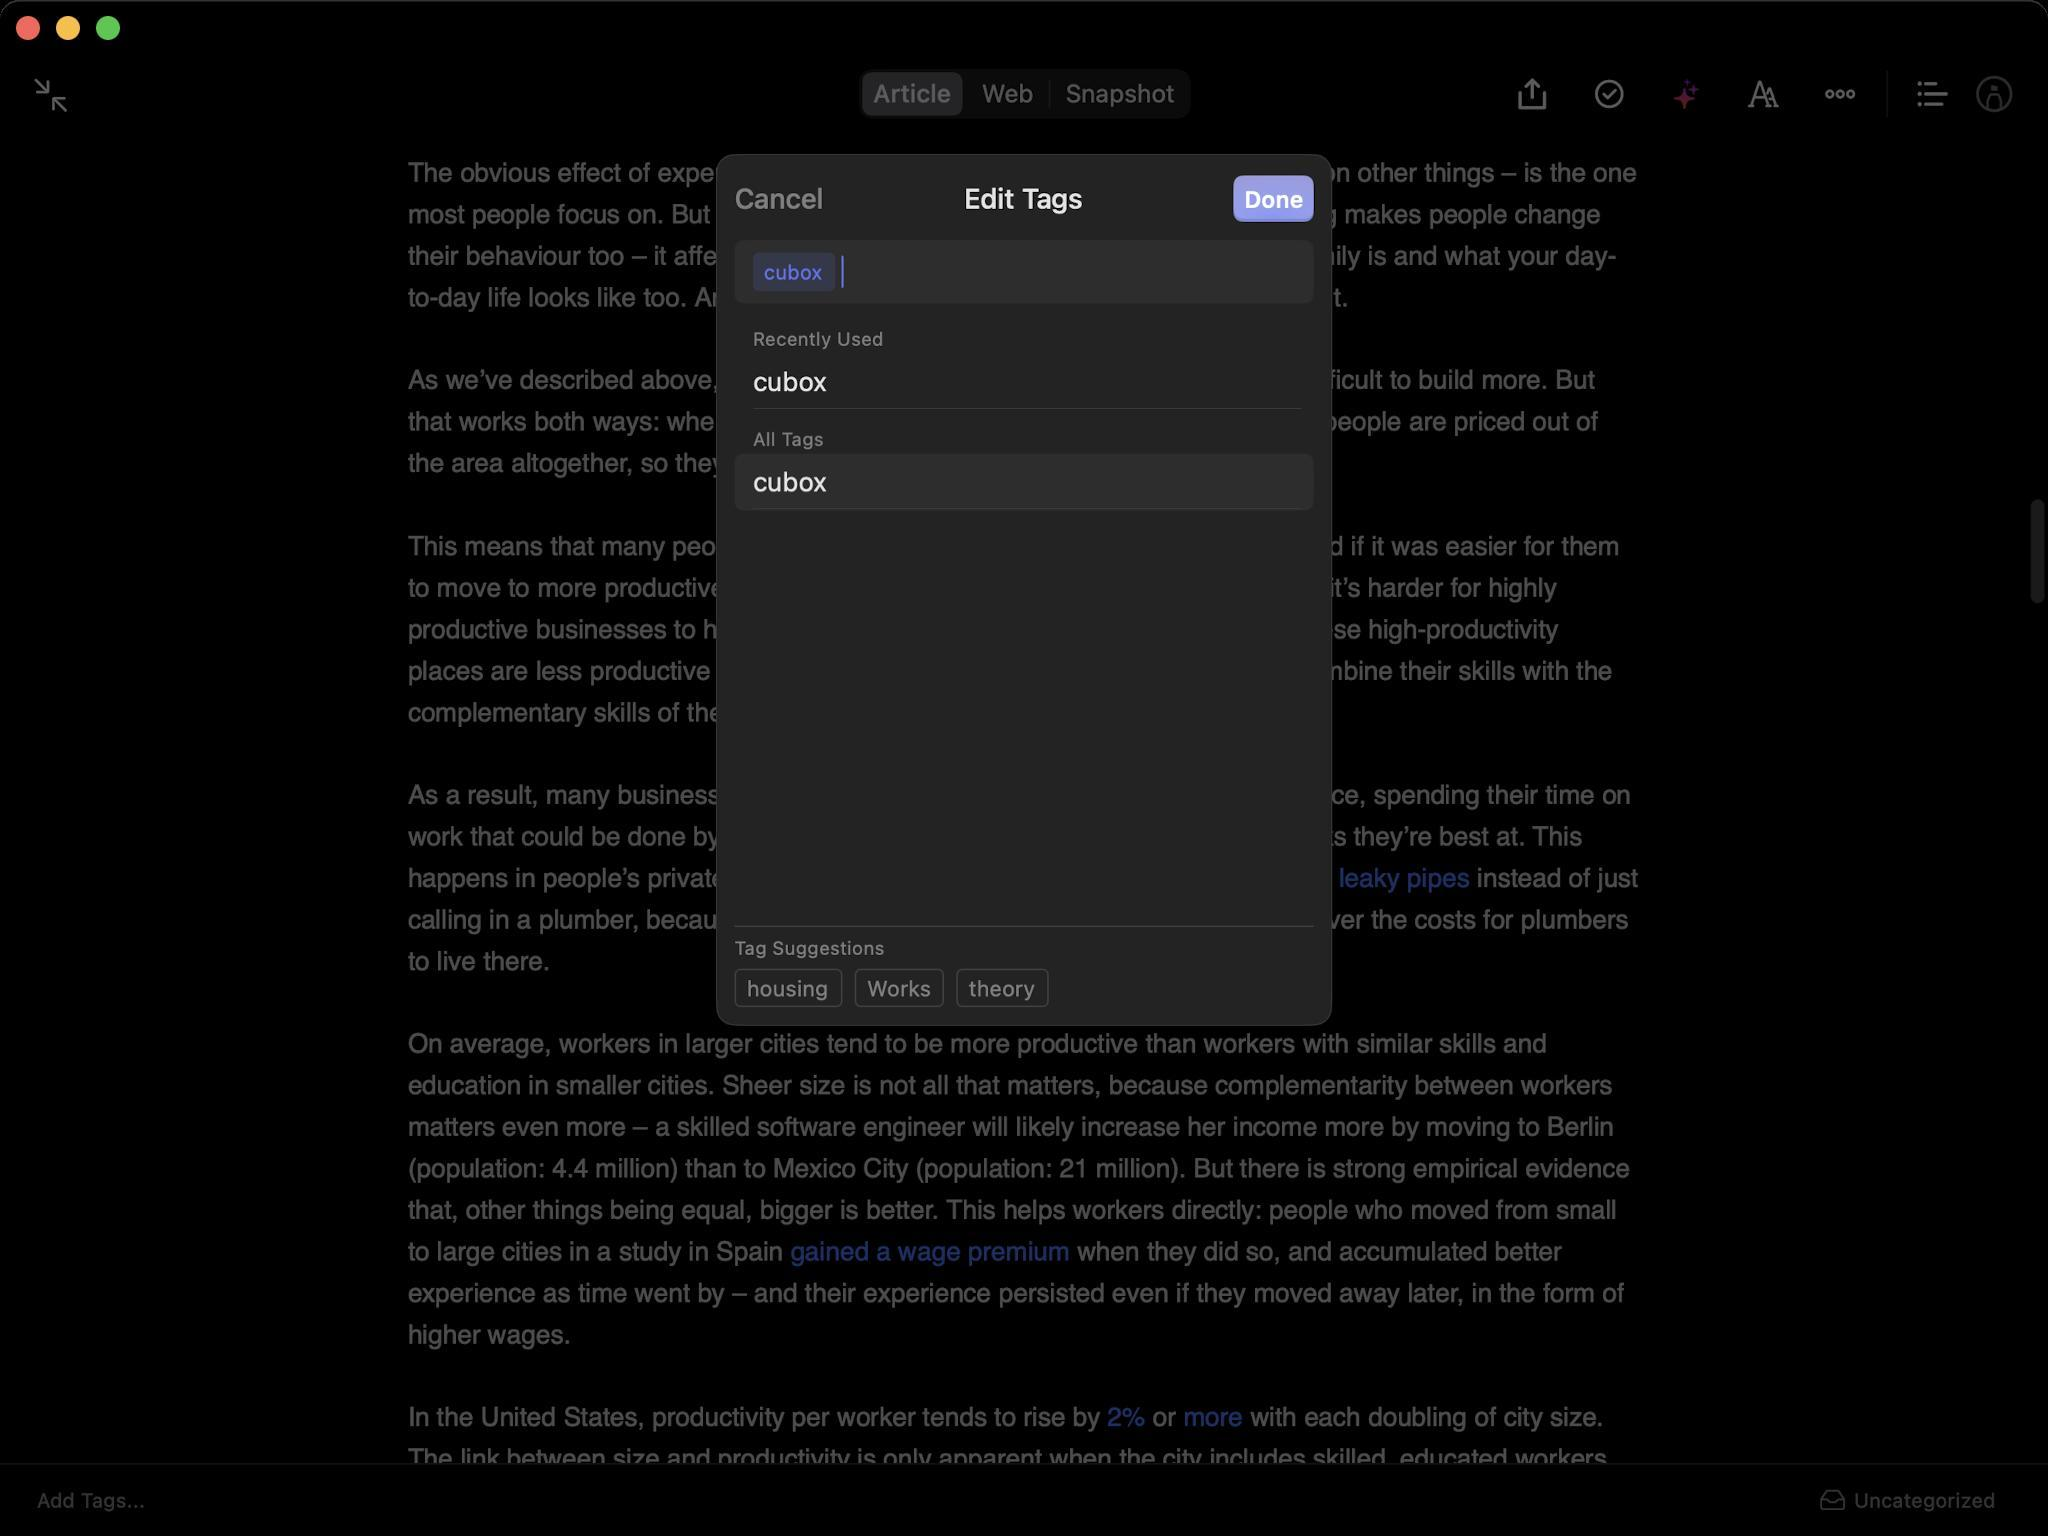
Accessibility tree:
{"name": "Cubox", "role": "AXWindow", "description": null, "role_description": "standard window", "value": null, "position": "352.00;95.00", "size": "1024;768", "children": [{"name": null, "role": "AXGroup", "description": null, "role_description": "group", "value": null, "position": "0.00;0.00", "size": "1024;768", "children": [{"name": null, "role": "AXGroup", "description": null, "role_description": "group", "value": null, "position": "0.00;0.00", "size": "1024;768", "children": [{"name": null, "role": "AXButton", "description": "Cancel", "role_description": "button", "value": null, "position": "367.29;87.78", "size": "45;23", "children": []}, {"name": null, "role": "AXHeading", "description": "Edit Tags", "role_description": "heading", "value": null, "position": "482.02;90.86", "size": "60;17", "children": []}, {"name": null, "role": "AXStaticText", "description": "Done", "role_description": "text", "value": null, "position": "622.16;92.40", "size": "30;15", "children": []}, {"name": null, "role": "AXButton", "description": "  cubox  ", "role_description": "button", "value": null, "position": "376.53;126.28", "size": "41;19", "children": []}, {"name": null, "role": "AXTextField", "description": null, "role_description": "text field", "value": "", "position": "420.66;126.28", "size": "227;19", "children": []}, {"name": null, "role": "AXGroup", "description": null, "role_description": "table", "value": null, "position": "367.29;154.77", "size": "290;298", "children": [{"name": null, "role": "AXGroup", "description": null, "role_description": "group", "value": null, "position": "367.29;154.77", "size": "290;22", "children": [{"name": null, "role": "AXHeading", "description": "Recently Used", "role_description": "heading", "value": null, "position": "376.53;164.01", "size": "66;11", "children": []}]}, {"name": null, "role": "AXGroup", "description": null, "role_description": "group", "value": "", "position": "367.29;177.10", "size": "290;28", "children": [{"name": null, "role": "AXStaticText", "description": "cubox", "role_description": "text", "value": "", "position": "367.29;177.10", "size": "290;28", "children": []}]}, {"name": null, "role": "AXGroup", "description": null, "role_description": "group", "value": null, "position": "367.29;204.90", "size": "290;22", "children": [{"name": null, "role": "AXHeading", "description": "All Tags", "role_description": "heading", "value": null, "position": "376.53;214.14", "size": "36;11", "children": []}]}, {"name": null, "role": "AXGroup", "description": null, "role_description": "group", "value": "", "position": "367.29;227.23", "size": "290;28", "children": [{"name": null, "role": "AXStaticText", "description": "cubox", "role_description": "text", "value": "", "position": "367.29;227.23", "size": "290;28", "children": []}]}]}, {"name": null, "role": "AXStaticText", "description": "Tag Suggestions", "role_description": "text", "value": null, "position": "367.29;468.16", "size": "75;12", "children": []}, {"name": null, "role": "AXButton", "description": "  housing  ", "role_description": "button", "value": null, "position": "367.29;484.33", "size": "54;19", "children": []}, {"name": null, "role": "AXButton", "description": "  Works  ", "role_description": "button", "value": null, "position": "427.35;484.33", "size": "45;19", "children": []}, {"name": null, "role": "AXButton", "description": "  theory  ", "role_description": "button", "value": null, "position": "478.17;484.33", "size": "46;19", "children": []}]}, {"name": null, "role": "AXGroup", "description": null, "role_description": "group", "value": null, "position": "0.00;0.00", "size": "1024;768", "children": [{"name": null, "role": "AXGroup", "description": null, "role_description": "group", "value": null, "position": "0.00;0.00", "size": "1024;768", "children": [{"name": null, "role": "AXGroup", "description": null, "role_description": "Nav bar", "value": null, "position": "0.00;27.72", "size": "1024;38", "children": [{"name": null, "role": "AXButton", "description": "Exit Fullscreen", "role_description": "button", "value": null, "position": "6.93;30.03", "size": "37;34", "children": []}, {"name": null, "role": "AXTabGroup", "description": null, "role_description": "tab group", "value": null, "position": "429.66;34.65", "size": "166;25", "children": [{"name": null, "role": "AXRadioButton", "description": "Article", "role_description": "tab", "value": 1, "position": "429.66;34.65", "size": "53;25", "children": []}, {"name": null, "role": "AXRadioButton", "description": "Web", "role_description": "tab", "value": 0, "position": "483.56;34.65", "size": "41;25", "children": []}, {"name": null, "role": "AXRadioButton", "description": "Snapshot", "role_description": "tab", "value": 0, "position": "525.14;34.65", "size": "70;25", "children": []}]}, {"name": null, "role": "AXButton", "description": "shareMore", "role_description": "button", "value": null, "position": "754.60;35.42", "size": "23;23", "children": []}, {"name": null, "role": "AXButton", "description": "shareRead", "role_description": "button", "value": null, "position": "793.10;35.42", "size": "23;23", "children": []}, {"name": null, "role": "AXButton", "description": "insightIcon", "role_description": "button", "value": null, "position": "831.60;35.42", "size": "23;23", "children": []}, {"name": null, "role": "AXButton", "description": "shareReaderStyle", "role_description": "button", "value": null, "position": "870.10;35.42", "size": "23;23", "children": []}, {"name": null, "role": "AXButton", "description": "shareReaderMore", "role_description": "button", "value": null, "position": "908.60;35.42", "size": "23;23", "children": []}, {"name": null, "role": "AXButton", "description": "catalog", "role_description": "button", "value": null, "position": "954.80;35.42", "size": "23;23", "children": []}, {"name": null, "role": "AXButton", "description": "mark 0", "role_description": "button", "value": null, "position": "985.60;35.42", "size": "23;23", "children": []}]}, {"name": null, "role": "AXGroup", "description": null, "role_description": "group", "value": null, "position": "0.00;0.00", "size": "1024;768", "children": [{"name": null, "role": "AXGroup", "description": null, "role_description": "group", "value": null, "position": "0.00;0.00", "size": "1024;768", "children": [{"name": null, "role": "AXGroup", "description": null, "role_description": "group", "value": null, "position": "0.00;0.00", "size": "1024;768", "children": [{"name": null, "role": "AXGroup", "description": null, "role_description": "group", "value": null, "position": "0.00;0.00", "size": "1024;768", "children": [{"name": null, "role": "AXGroup", "description": null, "role_description": "group", "value": null, "position": "0.00;-2506.00", "size": "1025;769", "children": [{"name": null, "role": "AXGroup", "description": null, "role_description": "group", "value": null, "position": "0.00;-2506.00", "size": "1025;769", "children": [{"name": null, "role": "AXWebArea", "description": "The housing theory of everything - Works in Progress", "role_description": "AXWebArea", "value": "", "position": "0.00;-2506.00", "size": "1025;9821", "children": [{"name": null, "role": "AXHeading", "description": "The housing theory of everything", "role_description": "heading", "value": "1", "position": "204.00;-2445.00", "size": "332;26", "children": []}, {"name": null, "role": "AXLink", "description": "worksinprogress.co", "role_description": "link", "value": "", "position": "204.00;-2409.00", "size": "102;16", "children": []}, {"name": null, "role": "AXStaticText", "description": "John Myers", "role_description": "text", "value": "", "position": "315.00;-2409.00", "size": "63;16", "children": []}, {"name": null, "role": "AXStaticText", "description": "Try listing every problem the Western world has at the moment. Along with Covid, you might include slow growth, climate change, poor health, financial instability, economic inequality, and falling fertility. These longer-term trends contribute to a sense of malaise that many of us feel about our societies. They may seem loosely related, but there is one big thing that makes them all worse. That thing is a shortage of housing: too few homes being built where people want to live. And if we fix those shortages, we will help to solve many of the other, seemingly unrelated problems that we face as well.", "role_description": "text", "value": "", "position": "204.00;-2364.00", "size": "608;122", "children": []}, {"name": null, "role": "AXHeading", "description": "The obvious effects of expensive housing", "role_description": "heading", "value": "2", "position": "204.00;-2207.00", "size": "373;25", "children": []}, {"name": null, "role": "AXStaticText", "description": "Where you live affects nearly everything about your life – where you work, how you spend time off, who your friends and neighbours are, how many kids you can have and when, and even how often you get sick. Most people’s most valuable asset is, by far, their own home. And housing is so important for the overall economy because it determines the location and supply of the most important ‘resource’ of all: people.", "role_description": "text", "value": "", "position": "204.00;-2162.00", "size": "598;101", "children": []}, {"name": null, "role": "AXStaticText", "description": "There’s a growing consensus that housing is too expensive in most Western countries. In many places, the prices of new homes", "role_description": "text", "value": "", "position": "204.00;-2037.00", "size": "597;39", "children": []}, {"name": null, "role": "AXLink", "description": "far exceed", "role_description": "link", "value": "", "position": "348.00;-2016.00", "size": "64;18", "children": []}, {"name": null, "role": "AXStaticText", "description": "the cost of building more of them. Higher incomes in cities draw people to those places, who use some of their increased wages to bid up rents and house prices there. Easier credit and falling interest rates, which reflect a lower cost of borrowing and lower returns from other investments,", "role_description": "text", "value": "", "position": "204.00;-2016.00", "size": "613;80", "children": []}, {"name": null, "role": "AXLink", "description": "have helped people bid up the price of housing as well", "role_description": "link", "value": "", "position": "281.00;-1954.00", "size": "316;18", "children": []}, {"name": null, "role": "AXStaticText", "description": ". For most goods, including very expensive and durable goods like ships and airplanes, higher incomes and falling interest rates would cause supply to increase, instead of keeping the price permanently high. But for housing in and around many in-demand cities, supply has not been able to keep up with demand.", "role_description": "text", "value": "", "position": "204.00;-1954.00", "size": "596;80", "children": []}, {"name": null, "role": "AXStaticText", "description": "This is true across the developed world: Dublin, Singapore, Auckland, Paris, Vancouver, Rome, Hong Kong, Barcelona, Moscow, Cape Town, Zurich and many other cities have wildly expensive housing compared to the cost of building more of it. Costs are especially high in places whose economies are built on", "role_description": "text", "value": "", "position": "204.00;-1851.00", "size": "611;80", "children": []}, {"name": null, "role": "AXLink", "description": "intangible capital", "role_description": "link", "value": "", "position": "221.00;-1788.00", "size": "100;17", "children": []}, {"name": null, "role": "AXStaticText", "description": ", like software or financial services. In these kinds of industries, there are especially large benefits to people being near one another, because it makes them both more productive and more innovative. This is why the San Francisco Bay Area – probably the most productive place in the Western world – is also one of the most in-demand places to live. And that demand, plus restrictions on building more houses, is why it is one of the most expensive places to live as well.", "role_description": "text", "value": "", "position": "204.00;-1788.00", "size": "604;101", "children": []}, {"name": null, "role": "AXStaticText", "description": "This housing affordability problem has become much worse over the past four decades – coinciding with, and partly driven by, the growth of the intangible economy — the move towards production based on software and intellectual property, instead of machinery and other physical capital. In the 1960s, it was commonplace that a middle class single-earner American or British family would be able to afford a comfortable home.", "role_description": "text", "value": "", "position": "204.00;-1664.00", "size": "607;101", "children": []}, {"name": null, "role": "AXStaticText", "description": "When more people want to live in an area, we either build more homes to accommodate them or squeeze them in to the existing housing stock, with those people bidding up the price of living there. We can see all of these mechanisms in play in the Western world’s most in-demand cities. In London, for example, empty homes now make up only a few percent of the total, as it becomes more and more costly to leave something empty.", "role_description": "text", "value": "", "position": "204.00;-1540.00", "size": "613;101", "children": []}, {"name": null, "role": "AXStaticText", "description": "The most dramatic evidence of housing scarcity can be seen in price rises over the past forty years. Average New York City metropolitan area house prices", "role_description": "text", "value": "", "position": "204.00;-1415.00", "size": "577;39", "children": []}, {"name": null, "role": "AXLink", "description": "are up 706% since 1980", "role_description": "link", "value": "", "position": "524.00;-1394.00", "size": "143;18", "children": []}, {"name": null, "role": "AXStaticText", "description": "(or 376% more", "role_description": "text", "value": "", "position": "666.00;-1394.00", "size": "94;18", "children": []}, {"name": null, "role": "AXLink", "description": "than US consumer prices", "role_description": "link", "value": "", "position": "204.00;-1394.00", "size": "604;39", "children": []}, {"name": null, "role": "AXStaticText", "description": ", and 326%", "role_description": "text", "value": "", "position": "299.00;-1373.00", "size": "72;18", "children": []}, {"name": null, "role": "AXLink", "description": "more than US wages", "role_description": "link", "value": "", "position": "369.00;-1373.00", "size": "124;18", "children": []}, {"name": null, "role": "AXStaticText", "description": "). For San Francisco the rise is 932%. London house prices are up", "role_description": "text", "value": "", "position": "204.00;-1373.00", "size": "595;38", "children": []}, {"name": null, "role": "AXLink", "description": "over 2,100%", "role_description": "link", "value": "", "position": "282.00;-1353.00", "size": "76;18", "children": []}, {"name": null, "role": "AXStaticText", "description": "in that period (or", "role_description": "text", "value": "", "position": "356.00;-1353.00", "size": "104;18", "children": []}, {"name": null, "role": "AXLink", "description": "around 1,500% more than wages", "role_description": "link", "value": "", "position": "458.00;-1353.00", "size": "195;18", "children": []}, {"name": null, "role": "AXStaticText", "description": "). Prices in Sydney, Australia, have", "role_description": "text", "value": "", "position": "204.00;-1353.00", "size": "561;39", "children": []}, {"name": null, "role": "AXLink", "description": "risen", "role_description": "link", "value": "", "position": "294.00;-1332.00", "size": "30;18", "children": []}, {"name": null, "role": "AXStaticText", "description": "by", "role_description": "text", "value": "", "position": "322.00;-1332.00", "size": "23;18", "children": []}, {"name": null, "role": "AXLink", "description": "1,450%", "role_description": "link", "value": "", "position": "343.00;-1332.00", "size": "46;18", "children": []}, {"name": null, "role": "AXStaticText", "description": "(compared to hourly wage increases", "role_description": "text", "value": "", "position": "388.00;-1332.00", "size": "219;18", "children": []}, {"name": null, "role": "AXLink", "description": "of 480%", "role_description": "link", "value": "", "position": "605.00;-1332.00", "size": "50;18", "children": []}, {"name": null, "role": "AXStaticText", "description": "). In Ireland, prices have", "role_description": "text", "value": "", "position": "653.00;-1332.00", "size": "143;18", "children": []}, {"name": null, "role": "AXLink", "description": "risen by about 800% in that period", "role_description": "link", "value": "", "position": "204.00;-1311.00", "size": "200;18", "children": []}, {"name": null, "role": "AXStaticText", "description": ", driven by rises in Dublin in particular. Rents show similar, but less extreme, trends, because they are not directly affected by interest rates.", "role_description": "text", "value": "", "position": "204.00;-1311.00", "size": "585;39", "children": []}, {"name": null, "role": "AXStaticText", "description": "These prices range from about twice to four times the cost of building new homes of equivalent specification. This wedge, between build costs and house prices, is a rough proxy for how much extra cost is being driven by restrictions on new building.", "role_description": "text", "value": "", "position": "204.00;-1249.00", "size": "616;59", "children": []}, {"name": null, "role": "AXStaticText", "description": "By contrast, almost every other household product has become better and less expensive since then.", "role_description": "text", "value": "", "position": "204.00;-1166.00", "size": "587;18", "children": []}, {"name": null, "role": "AXLink", "description": "Compared to 1975, the number of hours a median American worker would have to work", "role_description": "link", "value": "", "position": "204.00;-1145.00", "size": "509;17", "children": []}, {"name": null, "role": "AXStaticText", "description": "to buy a television fell from 60 hours in 1975 to 7 hours in 2013; to buy a fridge-freezer, it fell from 65 hours in 1975 to 20 hours in 2013; to buy a manual exercise treadmill, from 18 hours in 1975 to 6 hours in 2013; and to buy a washer-dryer, from 67 to 30 hours.", "role_description": "text", "value": "", "position": "204.00;-1145.00", "size": "615;80", "children": []}, {"name": null, "role": "AXLink", "description": "Even cars are three times ‘cheaper’ in terms of hours worked", "role_description": "link", "value": "", "position": "442.00;-1083.00", "size": "355;18", "children": []}, {"name": null, "role": "AXStaticText", "description": "on an average hourly wage now than they were in 1964. And none of these estimates accounts for how much better most of these products are now than they were in 1975.", "role_description": "text", "value": "", "position": "204.00;-1083.00", "size": "616;59", "children": []}, {"name": null, "role": "AXGroup", "description": "", "role_description": "figure", "value": "", "position": "204.00;-1003.00", "size": "617;289", "children": [{"name": null, "role": "AXImage", "description": "", "role_description": "image", "value": "", "position": "204.00;-1003.00", "size": "617;289", "children": []}]}, {"name": null, "role": "AXStaticText", "description": "So while other durable goods have become cheaper over time, housing has become more expensive. Even though incomes have risen, both parents in a family now typically have to work to afford a decent family house in a major city, and people have had to move farther and farther outside city centres to find somewhere they can afford to live, spending more time and money on commuting to and from work.", "role_description": "text", "value": "", "position": "204.00;-693.00", "size": "601;81", "children": []}, {"name": null, "role": "AXStaticText", "description": "So the", "role_description": "text", "value": "", "position": "204.00;-590.00", "size": "42;18", "children": []}, {"name": null, "role": "AXStaticText", "description": "obvious", "role_description": "text", "value": "", "position": "244.00;-590.00", "size": "48;18", "children": []}, {"name": null, "role": "AXStaticText", "description": "effect of expensive housing is that people often spend a lot of their money on renting or buying their home, leaving them with less money to spend on other things, especially if they live in and around the Western world’s most wealthy cities. And the problem is getting worse.", "role_description": "text", "value": "", "position": "204.00;-590.00", "size": "595;60", "children": []}, {"name": null, "role": "AXGroup", "description": "Illustration for Works in Progress Image Kade Byrand", "role_description": "figure", "value": "", "position": "204.00;-509.00", "size": "617;477", "children": [{"name": null, "role": "AXImage", "description": "", "role_description": "image", "value": "", "position": "204.00;-509.00", "size": "617;387", "children": []}, {"name": null, "role": "AXStaticText", "description": "Illustration for Works in Progress", "role_description": "text", "value": "", "position": "204.00;-107.00", "size": "142;14", "children": []}, {"name": null, "role": "AXStaticText", "description": "Image", "role_description": "text", "value": "", "position": "204.00;-77.00", "size": "28;14", "children": []}, {"name": null, "role": "AXStaticText", "description": "Kade Byrand", "role_description": "text", "value": "", "position": "204.00;-47.00", "size": "58;14", "children": []}]}, {"name": null, "role": "AXHeading", "description": "The hidden effects of expensive housing", "role_description": "heading", "value": "2", "position": "204.00;-4.00", "size": "363;25", "children": []}, {"name": null, "role": "AXHeading", "description": "Productivity", "role_description": "heading", "value": "4", "position": "204.00;36.00", "size": "77;18", "children": []}, {"name": null, "role": "AXStaticText", "description": "The obvious effect of expensive housing – people having less money to spend on other things – is the one most people focus on. But it is only part of the story, because expensive housing makes people change their behaviour too – it affects where you live, what your job is, how big your family is and what your day-to-day life looks like too. And it’s these", "role_description": "text", "value": "", "position": "204.00;77.00", "size": "616;81", "children": []}, {"name": null, "role": "AXStaticText", "description": "hidden", "role_description": "text", "value": "", "position": "428.00;140.00", "size": "41;18", "children": []}, {"name": null, "role": "AXStaticText", "description": "effects that are the most important.", "role_description": "text", "value": "", "position": "468.00;140.00", "size": "207;18", "children": []}, {"name": null, "role": "AXStaticText", "description": "As we’ve described above, better jobs drive up the price of housing when it’s difficult to build more. But that works both ways: when housing is scarce in high-productivity areas, some people are priced out of the area altogether, so they can’t move within range of better jobs.", "role_description": "text", "value": "", "position": "204.00;180.00", "size": "596;60", "children": []}, {"name": null, "role": "AXStaticText", "description": "This means that many people are working in less productive jobs than they could if it was easier for them to move to more productive places. Their wages and productivity are lower and it’s harder for highly productive businesses to hire them. That means people who", "role_description": "text", "value": "", "position": "204.00;264.00", "size": "607;59", "children": []}, {"name": null, "role": "AXStaticText", "description": "do", "role_description": "text", "value": "", "position": "556.00;305.00", "size": "17;18", "children": []}, {"name": null, "role": "AXStaticText", "description": "get to live in these high-productivity places are less productive than they could be, because they are less able to combine their skills with the complementary skills of the people who have been priced out.", "role_description": "text", "value": "", "position": "204.00;305.00", "size": "603;60", "children": []}, {"name": null, "role": "AXStaticText", "description": "As a result, many businesses end up leaving highly skilled staff without assistance, spending their time on work that could be done by others, lowering the time they can spend on the tasks they’re best at. This happens in people’s private lives too: people often spend hours", "role_description": "text", "value": "", "position": "204.00;388.00", "size": "613;59", "children": []}, {"name": null, "role": "AXLink", "description": "trying to fix their leaky pipes", "role_description": "link", "value": "", "position": "572.00;429.00", "size": "164;18", "children": []}, {"name": null, "role": "AXStaticText", "description": "instead of just calling in a plumber, because the prices of plumbers near them have risen to cover the costs for plumbers to live there.", "role_description": "text", "value": "", "position": "204.00;429.00", "size": "617;60", "children": []}, {"name": null, "role": "AXStaticText", "description": "On average, workers in larger cities tend to be more productive than workers with similar skills and education in smaller cities. Sheer size is not all that matters, because complementarity between workers matters even more – a skilled software engineer will likely increase her income more by moving to Berlin (population: 4.4 million) than to Mexico City (population: 21 million). But there is strong empirical evidence that, other things being equal, bigger is better. This helps workers directly: people who moved from small to large cities in a study in Spain", "role_description": "text", "value": "", "position": "204.00;512.00", "size": "612;122", "children": []}, {"name": null, "role": "AXLink", "description": "gained a wage premium", "role_description": "link", "value": "", "position": "395.00;616.00", "size": "141;18", "children": []}, {"name": null, "role": "AXStaticText", "description": "when they did so, and accumulated better experience as time went by – and their experience persisted even if they moved away later, in the form of higher wages.", "role_description": "text", "value": "", "position": "204.00;616.00", "size": "609;60", "children": []}, {"name": null, "role": "AXStaticText", "description": "In the United States, productivity per worker tends to rise by", "role_description": "text", "value": "", "position": "204.00;699.00", "size": "351;18", "children": []}, {"name": null, "role": "AXLink", "description": "2%", "role_description": "link", "value": "", "position": "553.00;699.00", "size": "21;18", "children": []}, {"name": null, "role": "AXStaticText", "description": "or", "role_description": "text", "value": "", "position": "572.00;699.00", "size": "21;18", "children": []}, {"name": null, "role": "AXLink", "description": "more", "role_description": "link", "value": "", "position": "591.00;699.00", "size": "32;18", "children": []}, {"name": null, "role": "AXStaticText", "description": "with each doubling of city size. The link between size and productivity is only apparent when the city includes skilled, educated workers, which suggests the effect is mostly driven by the transfer of knowledge and division of labour among high-skilled workers. Metropolitan areas that are largely made up of unskilled workers", "role_description": "text", "value": "", "position": "204.00;699.00", "size": "613;80", "children": []}, {"name": null, "role": "AXLink", "description": "do not become more productive as they get bigger", "role_description": "link", "value": "", "position": "204.00;761.00", "size": "590;39", "children": []}, {"name": null, "role": "AXStaticText", "description": ".", "role_description": "text", "value": "", "position": "371.00;782.00", "size": "6;18", "children": []}, {"name": null, "role": "AXStaticText", "description": "By historical and global standards, today’s most successful cities in America and other Western countries are astonishingly sparsely populated and sprawling. Haussmann’s Paris, Gaudi’s Barcelona, and the Georgian and Victorian areas of London are much more densely populated than nearly every square mile of the Bay Area and even most of the NYC metro area, other than Manhattan.", "role_description": "text", "value": "", "position": "204.00;823.00", "size": "610;81", "children": []}, {"name": null, "role": "AXStaticText", "description": "The main cause of this is regulations that ban buildings that make better use of the land. Economists Gilles Duranton and Diego Puga", "role_description": "text", "value": "", "position": "204.00;927.00", "size": "583;39", "children": []}, {"name": null, "role": "AXLink", "description": "judge that", "role_description": "link", "value": "", "position": "395.00;948.00", "size": "59;18", "children": []}, {"name": null, "role": "AXStaticText", "description": "if New York allowed more of the sorts of densities that were more common historically, rents and house prices would fall towards construction costs, and the city would at least double in population, to over 40 million people. Similar things would happen to the Bay Area, Boston, Los Angeles, and other US ‘superstar’ cities if higher densities were allowed. This could mean those places looking more like central Paris or Barcelona, both of which are incredibly dense (and also happen to be very nice places to live).", "role_description": "text", "value": "", "position": "204.00;948.00", "size": "617;122", "children": []}, {"name": null, "role": "AXStaticText", "description": "The total cost of this regulation-induced sprawl in the United States may be enormous.", "role_description": "text", "value": "", "position": "204.00;1093.00", "size": "504;18", "children": []}, {"name": null, "role": "AXLink", "description": "According to one study", "role_description": "link", "value": "", "position": "204.00;1093.00", "size": "603;39", "children": []}, {"name": null, "role": "AXStaticText", "description": ", if just three cities – New York City, San Jose and San Francisco – loosened their rules against building denser housing to the national average level of restrictiveness, millions would move to jobs that made the best use of their skills and total US GDP would be 8.9% higher. This would translate into average American wages being $8,775 higher per year. Others go even further. Duranton and Puga estimate that the average income gain from a housing regime that allowed easy building could be around 25%, or around $16,000 more per person per year.", "role_description": "text", "value": "", "position": "204.00;1114.00", "size": "608;122", "children": []}, {"name": null, "role": "AXStaticText", "description": "To put that in perspective, 9% is approximately how much the US economy contracted by in the second quarter of 2020, after Covid and lockdowns brought much of the US economy to a standstill. Sixteen thousand dollars per capita is the", "role_description": "text", "value": "", "position": "204.00;1259.00", "size": "598;60", "children": []}, {"name": null, "role": "AXStaticText", "description": "entire", "role_description": "text", "value": "", "position": "399.00;1301.00", "size": "34;18", "children": []}, {"name": null, "role": "AXStaticText", "description": "yearly income of people in Greece or Hungary. That’s a lot of money to leave lying on the sidewalk.", "role_description": "text", "value": "", "position": "204.00;1301.00", "size": "585;39", "children": []}, {"name": null, "role": "AXHeading", "description": "Innovation", "role_description": "heading", "value": "4", "position": "204.00;1362.00", "size": "67;18", "children": []}, {"name": null, "role": "AXStaticText", "description": "Nearly all innovation happens, and has always happened, in cities. Just as cities have vast labour pools that make it easier for workers to find jobs that match their skills, they also allow innovators to collaborate", "role_description": "text", "value": "", "position": "204.00;1404.00", "size": "608;39", "children": []}, {"name": null, "role": "AXLink", "description": "to come up with new ways of doing things", "role_description": "link", "value": "", "position": "204.00;1446.00", "size": "242;17", "children": []}, {"name": null, "role": "AXStaticText", "description": ". Sometimes cities have experienced bursts of innovative output that changed the world – like Amsterdam in the 17th century, Edinburgh and London in the late 18th to early 19th centuries, Cleveland in the late 19th century, Vienna and Detroit in the early 20th century, and San Francisco today.", "role_description": "text", "value": "", "position": "204.00;1446.00", "size": "612;80", "children": []}, {"name": null, "role": "AXStaticText", "description": "The Bay Area, including Silicon Valley and San Francisco (population 7.5 million), for example, has played host to more tech start-ups growing to valuations of more than $1 billion than the entirety of Europe (population 750 million) put together. Ten US cities in 2007", "role_description": "text", "value": "", "position": "204.00;1549.00", "size": "615;59", "children": []}, {"name": null, "role": "AXLink", "description": "produced 70% of the total patents related to computer science and 79% of the total patents around semiconductors", "role_description": "link", "value": "", "position": "204.00;1590.00", "size": "597;39", "children": []}, {"name": null, "role": "AXStaticText", "description": "– with less than 10% of America’s population.", "role_description": "text", "value": "", "position": "204.00;1611.00", "size": "609;39", "children": []}, {"name": null, "role": "AXStaticText", "description": "Part of the reason is that geographical closeness is especially important for the transfer and combination of ideas. And for unconventional ideas, the most valuable combinations are often not obvious in advance and may depend on chance interactions or mixing of individual elements.", "role_description": "text", "value": "", "position": "204.00;1673.00", "size": "607;60", "children": []}, {"name": null, "role": "AXStaticText", "description": "Bell Labs, the legendary R&D lab that", "role_description": "text", "value": "", "position": "204.00;1757.00", "size": "223;18", "children": []}, {"name": null, "role": "AXLink", "description": "invented revolutionary new technologies like the transistor and the photovoltaic cell,", "role_description": "link", "value": "", "position": "204.00;1757.00", "size": "606;38", "children": []}, {"name": null, "role": "AXStaticText", "description": "was designed so that everyone would at some point", "role_description": "text", "value": "", "position": "300.00;1777.00", "size": "310;18", "children": []}, {"name": null, "role": "AXLink", "description": "bump into everyone else", "role_description": "link", "value": "", "position": "608.00;1777.00", "size": "144;18", "children": []}, {"name": null, "role": "AXStaticText", "description": "for this reason. Similarly, Steve Jobs designed Pixar animation studios to have", "role_description": "text", "value": "", "position": "204.00;1777.00", "size": "591;39", "children": []}, {"name": null, "role": "AXLink", "description": "communal areas situated centrally", "role_description": "link", "value": "", "position": "204.00;1798.00", "size": "561;39", "children": []}, {"name": null, "role": "AXStaticText", "description": ", and many tech companies today use a similar model. Both the London Stock Exchange and Lloyd’s of London began in the 17th Century as coffee houses – the places where people habitually met both deliberately and accidentally.", "role_description": "text", "value": "", "position": "204.00;1819.00", "size": "601;60", "children": []}, {"name": null, "role": "AXStaticText", "description": "US evidence from over 600,000 patents filed from 2000–2010 suggests that low-density places can sustain specialised clusters, but that", "role_description": "text", "value": "", "position": "204.00;1901.00", "size": "575;39", "children": []}, {"name": null, "role": "AXLink", "description": "unconventional breakthroughs benefit from high-density urban environments", "role_description": "link", "value": "", "position": "204.00;1922.00", "size": "573;39", "children": []}, {"name": null, "role": "AXStaticText", "description": ". For idea-focused industries like software, localisation benefits", "role_description": "text", "value": "", "position": "282.00;1943.00", "size": "368;18", "children": []}, {"name": null, "role": "AXLink", "description": "dissipate within 10 miles", "role_description": "link", "value": "", "position": "649.00;1943.00", "size": "142;18", "children": []}, {"name": null, "role": "AXStaticText", "description": "; for extremely idea-focused industries like advertising, they dissipate", "role_description": "text", "value": "", "position": "204.00;1943.00", "size": "610;39", "children": []}, {"name": null, "role": "AXLink", "description": "within half a mile", "role_description": "link", "value": "", "position": "579.00;1964.00", "size": "99;18", "children": []}, {"name": null, "role": "AXStaticText", "description": ". Inventors who move from a smaller cluster to a bigger cluster tend to", "role_description": "text", "value": "", "position": "204.00;1964.00", "size": "598;38", "children": []}, {"name": null, "role": "AXLink", "description": "see large increases in their patenting productivity", "role_description": "link", "value": "", "position": "483.00;1985.00", "size": "286;17", "children": []}, {"name": null, "role": "AXStaticText", "description": ".", "role_description": "text", "value": "", "position": "767.00;1985.00", "size": "6;17", "children": []}, {"name": null, "role": "AXStaticText", "description": "So by limiting the number of people who can go to live in places like the Bay Area, by limiting the number of homes there, we may not just be hurting productivity directly by restricting who people can work with. We may also be missing out on the new ideas that drive society forward and that can lead to dramatic improvements in how we live.", "role_description": "text", "value": "", "position": "204.00;2026.00", "size": "608;80", "children": []}, {"name": null, "role": "AXHeading", "description": "Inequality", "role_description": "heading", "value": "4", "position": "204.00;2129.00", "size": "62;18", "children": []}, {"name": null, "role": "AXStaticText", "description": "Constraints on supply have made houses into scarce assets, more like", "role_description": "text", "value": "", "position": "204.00;2171.00", "size": "413;18", "children": []}, {"name": null, "role": "AXLink", "description": "bonds, fine art or precious metals", "role_description": "link", "value": "", "position": "616.00;2171.00", "size": "195;18", "children": []}, {"name": null, "role": "AXStaticText", "description": "than durable goods like refrigerators or cars. This only feels normal because we’re used to it, and does not happen in places where developers can easily add more homes to an area, such as Tokyo, Seoul, or New York City before the 1920s. In places like these, rising demand leads to more supply, not just higher prices.", "role_description": "text", "value": "", "position": "204.00;2192.00", "size": "617;80", "children": []}, {"name": null, "role": "AXStaticText", "description": "A fixed supply of housing means improvements in people’s aggregate incomes often partially go to landowners, since people bid up the price of housing with some of their increased income. This is one of the bases for the economist Henry George’s", "role_description": "text", "value": "", "position": "204.00;2295.00", "size": "603;59", "children": []}, {"name": null, "role": "AXLink", "description": "proposal for taxes on land value", "role_description": "link", "value": "", "position": "463.00;2336.00", "size": "187;18", "children": []}, {"name": null, "role": "AXStaticText", "description": ". George realised that even improvements in a local area – a new park, or better sanitation – would also be captured by local landowners. The new park would make people more willing to pay to live nearby, bidding up the price of housing in that area, so that existing landowners captured much of the value the park created.", "role_description": "text", "value": "", "position": "204.00;2336.00", "size": "604;81", "children": []}, {"name": null, "role": "AXStaticText", "description": "These effects play out visibly in fights over", "role_description": "text", "value": "", "position": "204.00;2440.00", "size": "249;18", "children": []}, {"name": null, "role": "AXLink", "description": "gentrification", "role_description": "link", "value": "", "position": "451.00;2440.00", "size": "77;18", "children": []}, {"name": null, "role": "AXStaticText", "description": ". Rising wages let bankers and tech workers bid up the rents on poorer parts of cities that have become fashionable, driving up rents. Many low-income communities have been broken up as people have been forced to move away by these rising rents, and by shops and other services changing to cater to wealthier new customers. Few people object to making a place more pleasant, greener and safer: the biggest concern for current residents is not improvement in the place, but the risk of being priced out of their homes and communities.", "role_description": "text", "value": "", "position": "204.00;2440.00", "size": "615;122", "children": []}, {"name": null, "role": "AXStaticText", "description": "There is another way. Increasing the supply of housing and commercial space, while ensuring that it benefits existing residents, could turn this zero-sum situation into one where everyone can be better off. This might be done, for example,", "role_description": "text", "value": "", "position": "204.00;2585.00", "size": "600;60", "children": []}, {"name": null, "role": "AXLink", "description": "by allowing them to vote on increased density, and benefit from it directly", "role_description": "link", "value": "", "position": "204.00;2627.00", "size": "570;38", "children": []}, {"name": null, "role": "AXStaticText", "description": ". The new demand could be accommodated and the financial rewards to development could be shared with existing residents without displacing them.", "role_description": "text", "value": "", "position": "204.00;2648.00", "size": "593;38", "children": []}, {"name": null, "role": "AXStaticText", "description": "The aggregate, countrywide effect of housing being so limited in supply has been that economic growth in most Western countries has accrued more and more to landowners and less to everyone else. Economist Thomas Piketty", "role_description": "text", "value": "", "position": "204.00;2710.00", "size": "612;59", "children": []}, {"name": null, "role": "AXLink", "description": "famously demonstrated", "role_description": "link", "value": "", "position": "297.00;2751.00", "size": "138;18", "children": []}, {"name": null, "role": "AXStaticText", "description": "an increase in the share of national income that flows to owners of", "role_description": "text", "value": "", "position": "204.00;2751.00", "size": "603;39", "children": []}, {"name": null, "role": "AXStaticText", "description": "capital", "role_description": "text", "value": "", "position": "217.00;2772.00", "size": "41;18", "children": []}, {"name": null, "role": "AXStaticText", "description": ", rather than to labour. But what was less widely acknowledged was that, at least in the US, it was really an increase in the share of income going to", "role_description": "text", "value": "", "position": "204.00;2772.00", "size": "590;39", "children": []}, {"name": null, "role": "AXStaticText", "description": "landowners", "role_description": "text", "value": "", "position": "519.00;2793.00", "size": "69;18", "children": []}, {"name": null, "role": "AXStaticText", "description": ", driven by", "role_description": "text", "value": "", "position": "586.00;2793.00", "size": "66;18", "children": []}, {"name": null, "role": "AXLink", "description": "increases in the cost of housing", "role_description": "link", "value": "", "position": "204.00;2793.00", "size": "582;39", "children": []}, {"name": null, "role": "AXStaticText", "description": ", and that this effect was particularly strong in states that have highly", "role_description": "text", "value": "", "position": "249.00;2814.00", "size": "401;18", "children": []}, {"name": null, "role": "AXLink", "description": "restrictive rules against building more homes", "role_description": "link", "value": "", "position": "204.00;2814.00", "size": "580;39", "children": []}, {"name": null, "role": "AXStaticText", "description": ".", "role_description": "text", "value": "", "position": "324.00;2835.00", "size": "6;18", "children": []}, {"name": null, "role": "AXStaticText", "description": "The rising inequality Piketty demonstrated appears to have been largely driven by housing shortages turning, in one economist’s words,", "role_description": "text", "value": "", "position": "204.00;2876.00", "size": "583;39", "children": []}, {"name": null, "role": "AXLink", "description": "‘houses into gold’", "role_description": "link", "value": "", "position": "405.00;2897.00", "size": "102;18", "children": []}, {"name": null, "role": "AXStaticText", "description": ". And this is the case across the Western world:", "role_description": "text", "value": "", "position": "505.00;2897.00", "size": "278;18", "children": []}, {"name": null, "role": "AXLink", "description": "housing inequality, not income inequality, primarily determines how much wealth inequality there is", "role_description": "link", "value": "", "position": "204.00;2918.00", "size": "570;18", "children": []}, {"name": null, "role": "AXStaticText", "description": "in most Western countries.", "role_description": "text", "value": "", "position": "204.00;2918.00", "size": "615;39", "children": []}, {"name": null, "role": "AXHeading", "description": "Left-behind areas and regional inequality", "role_description": "heading", "value": "4", "position": "204.00;2979.00", "size": "256;18", "children": []}, {"name": null, "role": "AXStaticText", "description": "Housing shortages have driven regional inequality as well. Earlier, we told the story of workplaces deprived of lower-skilled staff having to get their star employees to do work that would be better done by someone with less-expensive skills. And the other side of this is that people who cannot earn top salaries are unable to move to high-income cities at all.", "role_description": "text", "value": "", "position": "204.00;3021.00", "size": "609;80", "children": []}, {"name": null, "role": "AXStaticText", "description": "Consider a cleaner living in Alabama. In 1960 they could move to NYC and", "role_description": "text", "value": "", "position": "204.00;3124.00", "size": "438;18", "children": []}, {"name": null, "role": "AXLink", "description": "earn wages 84% higher, and still end up with 70% higher income after rent", "role_description": "link", "value": "", "position": "204.00;3124.00", "size": "604;39", "children": []}, {"name": null, "role": "AXStaticText", "description": ". In 2010, they could move to New York City and become 28% more productive, and earn a wage 28% higher – and reduce the surplus of workers back home, letting them demand higher pay. But since housing costs are so much higher, the net earnings and living standards of someone like this would", "role_description": "text", "value": "", "position": "204.00;3145.00", "size": "603;80", "children": []}, {"name": null, "role": "AXStaticText", "description": "fall", "role_description": "text", "value": "", "position": "421.00;3207.00", "size": "19;18", "children": []}, {"name": null, "role": "AXStaticText", "description": "if they moved today, and wouldn’t be worth it. The same would be true for plumbers, receptionists and other professions that allow other people to specialise at what they’re best at and minimise the time they spend on things like DIY and answering the phone. By contrast, top lawyers get wage boosts that are still sufficiently higher to justify a move in both 1960 and 2010, even after the higher rents they’ll have to pay.", "role_description": "text", "value": "", "position": "204.00;3207.00", "size": "614;101", "children": []}, {"name": null, "role": "AXStaticText", "description": "Economists Peter Ganong and Daniel Shoag conclude that this effect, on aggregate, has", "role_description": "text", "value": "", "position": "204.00;3332.00", "size": "519;18", "children": []}, {"name": null, "role": "AXLink", "description": "directly led to a slowdown", "role_description": "link", "value": "", "position": "204.00;3332.00", "size": "607;39", "children": []}, {"name": null, "role": "AXStaticText", "description": "in the rate at which poorer US states have been catching up with richer ones. Between 1880 and 1980, poorer US states caught up with the richest ones at a rate of around 2% per year; since then, this rate of convergence has halved, to around 1% per year. Where previously people of all income and skill levels would move to more prosperous places, now only well-paid ones at the top do, leaving behind many who are not so lucky in places with a surplus of labour.", "role_description": "text", "value": "", "position": "204.00;3353.00", "size": "607;101", "children": []}, {"name": null, "role": "AXStaticText", "description": "Many Western countries have regions where the most economically productive people have moved away like this, leaving behind their lower-skilled peers competing for a limited supply of lower-wage jobs and driving wages down further. Scarce and expensive housing in ‘superstar cities’ means that when a city suffers a downturn, only the most skilled leave. Since these people have positive spillovers, this further depresses activity. By contrast, in history it was typically the worse off locals who left an area when times got tougher.", "role_description": "text", "value": "", "position": "204.00;3477.00", "size": "609;122", "children": []}, {"name": null, "role": "AXStaticText", "description": "A great deal of attention has been spent on attempts to stop the outmigration of these talented people, to minimise the losses for those left behind. Few of these attempts have succeeded, and the solution may instead be to make it easier for people of all income and skill levels to move for work, as was the norm historically. Without that mobility, many communities have an unhealthy mix of people all competing for the same low-paid jobs, shut out entirely from the places that could be offering them a better life.", "role_description": "text", "value": "", "position": "204.00;3622.00", "size": "615;101", "children": []}, {"name": null, "role": "AXHeading", "description": "Families", "role_description": "heading", "value": "4", "position": "204.00;3747.00", "size": "54;18", "children": []}, {"name": null, "role": "AXStaticText", "description": "The price of housing does not just affect the places where people live; it determines the kinds of homes they live in as well. And that has a huge influence on people’s family lives, affecting both when people have kids and how many kids they have.", "role_description": "text", "value": "", "position": "204.00;3788.00", "size": "597;59", "children": []}, {"name": null, "role": "AXStaticText", "description": "The more expensive an extra bedroom is, the more expensive it is to have more (or any) children. Expensive housing can force people to wait before having kids and move out of city cores and into cheaper suburbs when they do. This means losing many of the amenities and social life benefits of city life, adding a long commute to their day, and probably reducing their number of job options.", "role_description": "text", "value": "", "position": "204.00;3871.00", "size": "595;80", "children": []}, {"name": null, "role": "AXStaticText", "description": "Across the developed world, the number of children that women actually have is", "role_description": "text", "value": "", "position": "204.00;3974.00", "size": "467;18", "children": []}, {"name": null, "role": "AXLink", "description": "well below the number they say they would like to have", "role_description": "link", "value": "", "position": "204.00;3974.00", "size": "597;39", "children": []}, {"name": null, "role": "AXStaticText", "description": ". According to", "role_description": "text", "value": "", "position": "388.00;3995.00", "size": "85;18", "children": []}, {"name": null, "role": "AXLink", "description": "one recent study", "role_description": "link", "value": "", "position": "472.00;3995.00", "size": "98;18", "children": []}, {"name": null, "role": "AXStaticText", "description": ", after controlling for other factors, a 10% rise in house prices was associated with a 1.3% fall in overall births. Put together with the huge rises in housing costs we’ve seen over the past four decades, this implies a massive reduction in births across the Western world. One", "role_description": "text", "value": "", "position": "204.00;3995.00", "size": "614;80", "children": []}, {"name": null, "role": "AXLink", "description": "report estimated", "role_description": "link", "value": "", "position": "322.00;4057.00", "size": "97;18", "children": []}, {"name": null, "role": "AXStaticText", "description": "that rises in the cost of UK housing between 1996 and 2014 may have led to 157,000 fewer children being born in that period alone.", "role_description": "text", "value": "", "position": "204.00;4057.00", "size": "593;39", "children": []}, {"name": null, "role": "AXStaticText", "description": "Combine these effects with the fact that higher incomes allow people to have more kids because they can more easily afford things like childcare, and housing costs may be causing dramatically fewer children to be born than people would like to have. There is also a fiscal cost to this, of course, but it is fundamentally a personal, human one: fewer brothers and sisters, less time spent with grandparents, and less of the meaning that children bring to their parents’ lives.", "role_description": "text", "value": "", "position": "204.00;4120.00", "size": "613;101", "children": []}, {"name": null, "role": "AXHeading", "description": "Obesity", "role_description": "heading", "value": "4", "position": "204.00;4244.00", "size": "49;18", "children": []}, {"name": null, "role": "AXStaticText", "description": "No one is sure why America’s obesity rate rose from just 10% in the early 1960s to 35% today. Some blame increases in income, but over the same period, Japanese income rose even faster and obesity rates barely budged: they remain under 5%. Higher incomes may enable obesity, but they do not guarantee it.", "role_description": "text", "value": "", "position": "204.00;4285.00", "size": "586;81", "children": []}, {"name": null, "role": "AXStaticText", "description": "Undoubtedly, no single factor is solely responsible either for the rise over time, or for the difference between Japan and America. Technological innovations allowing more processed and palatable foods are likely one cause. It may be that rising consumption of some nutrient, such as a type of fat or sugar, is another cause. In Western countries, the decline in smoking – which can act as an appetite suppressant –", "role_description": "text", "value": "", "position": "204.00;4389.00", "size": "613;80", "children": []}, {"name": null, "role": "AXLink", "description": "is also likely responsible for a fair portion of the rise in obesity", "role_description": "link", "value": "", "position": "204.00;4472.00", "size": "357;18", "children": []}, {"name": null, "role": "AXStaticText", "description": ".", "role_description": "text", "value": "", "position": "559.00;4472.00", "size": "5;18", "children": []}, {"name": null, "role": "AXStaticText", "description": "The Japanese eat", "role_description": "text", "value": "", "position": "204.00;4513.00", "size": "109;18", "children": []}, {"name": null, "role": "AXLink", "description": "about half as much", "role_description": "link", "value": "", "position": "311.00;4513.00", "size": "113;18", "children": []}, {"name": null, "role": "AXStaticText", "description": "processed food as Americans do. They also consume dramatically more omega-3 fatty acids in their diet. Cigarette smoking is still slightly higher in Japan than the USA as well. But there is another dramatic and visible difference between Japanese and American lives: the way their cities are built.", "role_description": "text", "value": "", "position": "204.00;4513.00", "size": "609;81", "children": []}, {"name": null, "role": "AXStaticText", "description": "Japanese land use regulation is light touch. At its most restrictive, it allows buildings three floors high that use up the entirety of their parcel of land. This means both that Japan’s superstar cities grow far more densely than American cities, and also that they absorb far more of the country’s population. The urban environment this produces is akin to the traditional urbanism of pre-bicycle, -train and -car cities around the world: with narrow streets, finely grained, that are highly walkable. Of course, modern Japanese cities are not quite so tightly knit, and there is space for cars, bicycles and transit. But streets are extremely narrow, parking is expensive, major roads are tolled, and pedestrians mostly have priority over other road users.", "role_description": "text", "value": "", "position": "204.00;4617.00", "size": "610;164", "children": []}, {"name": null, "role": "AXStaticText", "description": "Because of that urban style, people living in large Japanese cities drive much less than people in America.", "role_description": "text", "value": "", "position": "204.00;4804.00", "size": "616;17", "children": []}, {"name": null, "role": "AXLink", "description": "In Tokyo and Osaka just 12% and 13% of trips are by private motor vehicle", "role_description": "link", "value": "", "position": "204.00;4824.00", "size": "433;18", "children": []}, {"name": null, "role": "AXStaticText", "description": ", compared to 85% in Los Angeles, 77% in Chicago, 91% in Houston and 87% in Phoenix. Most American cities are far too spread out to get around by walking, cycling or even public transport, which needs dense pockets of population to be efficient.", "role_description": "text", "value": "", "position": "204.00;4824.00", "size": "613;81", "children": []}, {"name": null, "role": "AXStaticText", "description": "", "role_description": "figure", "value": "", "position": "-352.00;-95.00", "size": "0;0", "children": []}, {"name": null, "role": "AXStaticText", "description": "Far more Japanese than Americans experience this sort of city life. There are 23.7 million residents in North America’s biggest metropolitan area, New York City, and these people are spread over 34,500 square kilometres. Only a small part of this is dense enough to sustain walking, cycling, and transit. By contrast, Tokyo metro area has a far larger population, with 38.1 million people, but they are four times more densely populated, across only 8,500 square kilometres. This means practically all of them can live car-optional lifestyles most of the time. Japan’s second city, Osaka, has 19.3 million: more than 45% of the country’s inhabitants live in the biggest two cities alone. By contrast, even at the most expansive definition, only around 12% of the US population live in its biggest cities.", "role_description": "text", "value": "", "position": "204.00;4948.00", "size": "616;164", "children": []}, {"name": null, "role": "AXStaticText", "description": "It is obvious how this would affect obesity. The average Japanese walks thousands more steps than the average American every day. What’s more, nearly all Japanese walk a lot, whereas in most cities American activity is much more unequal, split between enthusiastic exercisers and those who drive everywhere.", "role_description": "text", "value": "", "position": "204.00;5135.00", "size": "600;81", "children": []}, {"name": null, "role": "AXStaticText", "description": "Evidence from hundreds of thousands of smartphone step counters", "role_description": "text", "value": "", "position": "278.00;5198.00", "size": "395;18", "children": []}, {"name": null, "role": "AXLink", "description": "suggests", "role_description": "link", "value": "", "position": "672.00;5198.00", "size": "54;18", "children": []}, {"name": null, "role": "AXStaticText", "description": "this difference drives obesity both within and between countries.", "role_description": "text", "value": "", "position": "204.00;5198.00", "size": "607;38", "children": []}, {"name": null, "role": "AXStaticText", "description": "New York City, America’s densest and most walkable, has the lowest rate of obesity in America – about half the national rate.", "role_description": "text", "value": "", "position": "204.00;5219.00", "size": "600;38", "children": []}, {"name": null, "role": "AXLink", "description": "In the latest study of this", "role_description": "link", "value": "", "position": "615.00;5239.00", "size": "143;18", "children": []}, {"name": null, "role": "AXStaticText", "description": ", Manhattan had a rate half as low again, one quarter of the national average.", "role_description": "text", "value": "", "position": "204.00;5239.00", "size": "557;39", "children": []}, {"name": null, "role": "AXStaticText", "description": "So it’s possible that preferring sprawl over density, and the housing shortages that kind of policy creates, may be damaging health, equality, average wealth and the number of children we have. Yet the health effects of more, denser housing are often ignored.", "role_description": "text", "value": "", "position": "204.00;5301.00", "size": "604;59", "children": []}, {"name": null, "role": "AXHeading", "description": "Climate change", "role_description": "heading", "value": "4", "position": "204.00;5384.00", "size": "98;18", "children": []}, {"name": null, "role": "AXStaticText", "description": "Walkable cities are not just important to combat obesity. In 2018, the average Japanese person’s", "role_description": "text", "value": "", "position": "204.00;5426.00", "size": "560;18", "children": []}, {"name": null, "role": "AXLink", "description": "consumption caused", "role_description": "link", "value": "", "position": "204.00;5446.00", "size": "121;18", "children": []}, {"name": null, "role": "AXStaticText", "description": "10.3 tonnes of CO2 emissions, while the average American caused 17.6 tonnes of emissions, or 74% more. Focusing on transport, we can see how much of that is explained by Japan’s denser, transit-rich, more walkable cities. In 2016 transport accounted for 1.63 tonnes in Japan, versus 5.22 tonnes in the US – over three times worse.", "role_description": "text", "value": "", "position": "204.00;5446.00", "size": "601;81", "children": []}, {"name": null, "role": "AXStaticText", "description": "Maps of the", "role_description": "text", "value": "", "position": "204.00;5550.00", "size": "73;18", "children": []}, {"name": null, "role": "AXLink", "description": "UK", "role_description": "link", "value": "", "position": "275.00;5550.00", "size": "20;18", "children": []}, {"name": null, "role": "AXStaticText", "description": "and", "role_description": "text", "value": "", "position": "294.00;5550.00", "size": "30;18", "children": []}, {"name": null, "role": "AXLink", "description": "US East Coast", "role_description": "link", "value": "", "position": "322.00;5550.00", "size": "88;18", "children": []}, {"name": null, "role": "AXStaticText", "description": "show clearly how the densely populated parts of cities like New York, Philadelphia and London emit far less carbon per head than the rest of the surrounding sprawl. The UK’s Centre for Cities", "role_description": "text", "value": "", "position": "204.00;5550.00", "size": "608;59", "children": []}, {"name": null, "role": "AXLink", "description": "estimated", "role_description": "link", "value": "", "position": "301.00;5591.00", "size": "59;18", "children": []}, {"name": null, "role": "AXStaticText", "description": "that people living outside cities accounted for 50% more carbon emissions than those living inside them.", "role_description": "text", "value": "", "position": "204.00;5591.00", "size": "589;39", "children": []}, {"name": null, "role": "AXStaticText", "description": "", "role_description": "figure", "value": "", "position": "-352.00;-95.00", "size": "0;0", "children": []}, {"name": null, "role": "AXStaticText", "description": "", "role_description": "figure", "value": "", "position": "-352.00;-95.00", "size": "0;0", "children": []}, {"name": null, "role": "AXStaticText", "description": "In 2020, California’s population shrank for the first time since records began. The pandemic was just the latest factor that encouraged people to flee expensive, temperate Californian cities – some, like San Francisco, with decent public transit and relatively dense housing – to more affordable sunbelt cities like Atlanta, Phoenix and Dallas, reliant on cars and power-hungry air conditioning. In the last two decades, Atlanta’s population has increased by nearly 50%. Houston is now America’s third or fourth largest city. Phoenix has gone from 99th most populous in 1950 to 5th today. That reliance on cars and air conditioning contributes towards environmental disaster.", "role_description": "text", "value": "", "position": "204.00;5679.00", "size": "602;143", "children": []}, {"name": null, "role": "AXStaticText", "description": "New homes are also much better insulated than old homes. Heating or cooling bills in a German", "role_description": "text", "value": "", "position": "204.00;5845.00", "size": "556;18", "children": []}, {"name": null, "role": "AXLink", "description": "PassivHaus", "role_description": "link", "value": "", "position": "204.00;5865.00", "size": "70;18", "children": []}, {"name": null, "role": "AXStaticText", "description": ", housing which is designed to stay at the right temperature without the use of additional energy, can be just a few dollars a month: one", "role_description": "text", "value": "", "position": "204.00;5865.00", "size": "578;39", "children": []}, {"name": null, "role": "AXLink", "description": "PassivHaus in Oregon", "role_description": "link", "value": "", "position": "474.00;5886.00", "size": "132;18", "children": []}, {"name": null, "role": "AXStaticText", "description": "kept 30 degrees Fahrenheit below external temperatures during the recent heatwave, with no air conditioning. Apartment blocks are greener than single-family houses, because each home has less external surface area to gain or lose heat. And new homes can be built with zero net embedded carbon, with payments for reforestation or other means to improve the environment. New homes can hugely help the environment.", "role_description": "text", "value": "", "position": "204.00;5886.00", "size": "610;101", "children": []}, {"name": null, "role": "AXStaticText", "description": "Rising incomes mean people want bigger homes. Few would happily return to eight family members crammed into a 1900 two-room tenement. If walkable cities ban new homes, their residents will move to more affordable places like Atlanta which build larger, more carbon-hungry homes, drive more and emit far more carbon than they would if they had the freedom to live where many of them really wanted to.", "role_description": "text", "value": "", "position": "204.00;6011.00", "size": "617;80", "children": []}, {"name": null, "role": "AXHeading", "description": "Scratching the surface", "role_description": "heading", "value": "3", "position": "204.00;6126.00", "size": "178;21", "children": []}, {"name": null, "role": "AXStaticText", "description": "Once you see the effects housing shortages have on things as wildly different as obesity, fertility, inequality, climate change and wage growth, you start to see them everywhere. Scott Sumner and Kevin Erdmann have", "role_description": "text", "value": "", "position": "204.00;6169.00", "size": "603;59", "children": []}, {"name": null, "role": "AXLink", "description": "argued", "role_description": "link", "value": "", "position": "292.00;6210.00", "size": "43;18", "children": []}, {"name": null, "role": "AXStaticText", "description": ", for example, that the housing ‘bubble’ that preceded the 2008 financial crisis wasn’t really a bubble after all. In fact, they suggest, house prices were rising rationally because too few houses were being built in places people most wanted to move to, not because of irrational speculation. The ensuing crisis was caused by a misdiagnosis of this problem, as the Fed hiked interest rates in a misguided attempt to ‘burst the bubble’. In support of this view, prices are now back above their ‘bubble’ peak, with no imminent sign of falling.", "role_description": "text", "value": "", "position": "204.00;6210.00", "size": "601;122", "children": []}, {"name": null, "role": "AXStaticText", "description": "Housing shortages might have made Covid worse too. Overcrowding drives disease, including Covid,", "role_description": "text", "value": "", "position": "204.00;6356.00", "size": "590;18", "children": []}, {"name": null, "role": "AXLink", "description": "as people squeezed into the same houses can spread illness to one another", "role_description": "link", "value": "", "position": "204.00;6356.00", "size": "604;39", "children": []}, {"name": null, "role": "AXStaticText", "description": ". Counterintuitively, more density can mean", "role_description": "text", "value": "", "position": "204.00;6377.00", "size": "614;38", "children": []}, {"name": null, "role": "AXStaticText", "description": "less", "role_description": "text", "value": "", "position": "264.00;6397.00", "size": "25;18", "children": []}, {"name": null, "role": "AXStaticText", "description": "overcrowding, because there are more homes to go round. It is too early to say for sure, but in time we may learn that housing supply played an important role during the Covid pandemic, with more overcrowded cities suffering worse outbreaks.", "role_description": "text", "value": "", "position": "204.00;6397.00", "size": "597;60", "children": []}, {"name": null, "role": "AXStaticText", "description": "It is possible that even the political and culture wars being waged in many Western countries have their roots in housing shortages,", "role_description": "text", "value": "", "position": "204.00;6481.00", "size": "597;38", "children": []}, {"name": null, "role": "AXLink", "description": "as a recent report for The Economist argued", "role_description": "link", "value": "", "position": "364.00;6501.00", "size": "259;18", "children": []}, {"name": null, "role": "AXStaticText", "description": ". Elections in the English-speaking world are increasingly becoming divided between relatively prosperous and well-educated citizens of cities and their suburbs on one side and people in the rest of the country – rural areas and economically depressed towns – who resent the perception that the system is rigged in favour of the already well-off. Britons and French people living in areas where house prices were stagnant were more likely to vote for Brexit or the National Front respectively.", "role_description": "text", "value": "", "position": "204.00;6501.00", "size": "602;122", "children": []}, {"name": null, "role": "AXStaticText", "description": "Many young people have had to delay forming families and often take poorly paid, insecure jobs that can barely cover rent and living costs as the price for living in culturally attractive cities. They see opportunity as limited and growth as barely perceptible. Meanwhile, older generations sit on housing property worth many times what they paid and, stuck in a zero-sum mindset, often prioritise the protection of their own neighbourhoods over the need to build more homes. Can you blame young people who resent older people, and the West’s economic system itself, when this is what it offers them?", "role_description": "text", "value": "", "position": "204.00;6646.00", "size": "607;122", "children": []}, {"name": null, "role": "AXStaticText", "description": "If all this has a solution, then we suggest it is unlikely to be won through a zero-sum political ‘tug of war’. Western countries could become trillions of dollars better off by addressing their housing shortages. A well-designed solution can spread those gains widely enough that", "role_description": "text", "value": "", "position": "204.00;6792.00", "size": "603;59", "children": []}, {"name": null, "role": "AXStaticText", "description": "everyone", "role_description": "text", "value": "", "position": "587.00;6833.00", "size": "56;18", "children": []}, {"name": null, "role": "AXStaticText", "description": "is made better off, including people who currently oppose existing efforts to build more that would make them worse off.", "role_description": "text", "value": "", "position": "204.00;6833.00", "size": "603;39", "children": []}, {"name": null, "role": "AXStaticText", "description": "We have suggested one possibility elsewhere:", "role_description": "text", "value": "", "position": "204.00;6895.00", "size": "273;18", "children": []}, {"name": null, "role": "AXLink", "description": "radically localized democracy that allows individual streets to opt in to greater density", "role_description": "link", "value": "", "position": "204.00;6895.00", "size": "610;39", "children": []}, {"name": null, "role": "AXStaticText", "description": "by voting for it. No construction would happen anywhere that a majority did not opt for it, but streets that", "role_description": "text", "value": "", "position": "204.00;6916.00", "size": "610;38", "children": []}, {"name": null, "role": "AXLink", "description": "voted for more density", "role_description": "link", "value": "", "position": "348.00;6936.00", "size": "131;18", "children": []}, {"name": null, "role": "AXStaticText", "description": "would become extremely valuable, so there would be a big incentive for homeowners in high-demand areas to vote for greater density.", "role_description": "text", "value": "", "position": "204.00;6936.00", "size": "597;39", "children": []}, {"name": null, "role": "AXStaticText", "description": "But whether this or", "role_description": "text", "value": "", "position": "204.00;6999.00", "size": "114;18", "children": []}, {"name": null, "role": "AXLink", "description": "another approach", "role_description": "link", "value": "", "position": "316.00;6999.00", "size": "104;18", "children": []}, {"name": null, "role": "AXStaticText", "description": "is the best solution is not the key question. What matters is that housing shortages may be", "role_description": "text", "value": "", "position": "204.00;6999.00", "size": "586;39", "children": []}, {"name": null, "role": "AXStaticText", "description": "the", "role_description": "text", "value": "", "position": "361.00;7020.00", "size": "19;18", "children": []}, {"name": null, "role": "AXStaticText", "description": "biggest problem facing our era, and solving it needs to become everyone’s highest priority. And as important as it is, we should be wary of letting it become politically tribalised: the disastrous politicisation of Covid vaccines in the United States highlights the danger of that. Some kind of creative, below-the-radar solution that turns this zero-sum game into a positive-sum one is likely to have a better chance. In a tug of war, it’s often surprising how far you can go if you", "role_description": "text", "value": "", "position": "204.00;7020.00", "size": "613;101", "children": []}, {"name": null, "role": "AXLink", "description": "tug the rope sideways", "role_description": "link", "value": "", "position": "641.00;7103.00", "size": "129;18", "children": []}, {"name": null, "role": "AXStaticText", "description": ".", "role_description": "text", "value": "", "position": "768.00;7103.00", "size": "6;18", "children": []}, {"name": null, "role": "AXStaticText", "description": "If we’re right about this, it means that fixing this one problem could make everyone’s lives much better than almost anyone realises – not just by making houses cheaper, but giving people better jobs, a better quality of life, more cohesive communities, bigger families and healthier lives. It could even give renewed reasons to be optimistic about the future of the West.", "role_description": "text", "value": "", "position": "204.00;7144.00", "size": "607;80", "children": []}, {"name": null, "role": "AXLink", "description": "worksinprogress.co", "role_description": "link", "value": "", "position": "204.00;7248.00", "size": "102;17", "children": []}]}]}]}]}]}, {"name": null, "role": "AXButton", "description": null, "role_description": "button", "value": null, "position": "18.48;739.97", "size": "862;20", "children": []}, {"name": null, "role": "AXButton", "description": null, "role_description": "button", "value": null, "position": "903.21;739.97", "size": "102;20", "children": []}]}]}]}]}]}, {"name": null, "role": "AXButton", "description": null, "role_description": "close button", "value": null, "position": "7.00;6.00", "size": "14;16", "children": []}, {"name": null, "role": "AXButton", "description": null, "role_description": "full screen button", "value": null, "position": "47.00;6.00", "size": "14;16", "children": [{"name": null, "role": "AXGroup", "description": null, "role_description": "group", "value": null, "position": "47.00;6.00", "size": "14;16", "children": [{"name": null, "role": "AXGroup", "description": null, "role_description": "group", "value": null, "position": "47.00;6.00", "size": "14;16", "children": []}]}]}, {"name": null, "role": "AXButton", "description": null, "role_description": "minimize button", "value": null, "position": "27.00;6.00", "size": "14;16", "children": []}]}